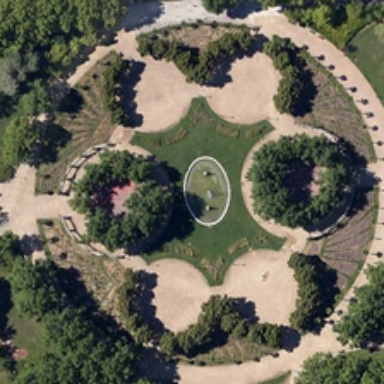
Many trees are arranged in interesting patterns .